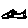
Label: fish